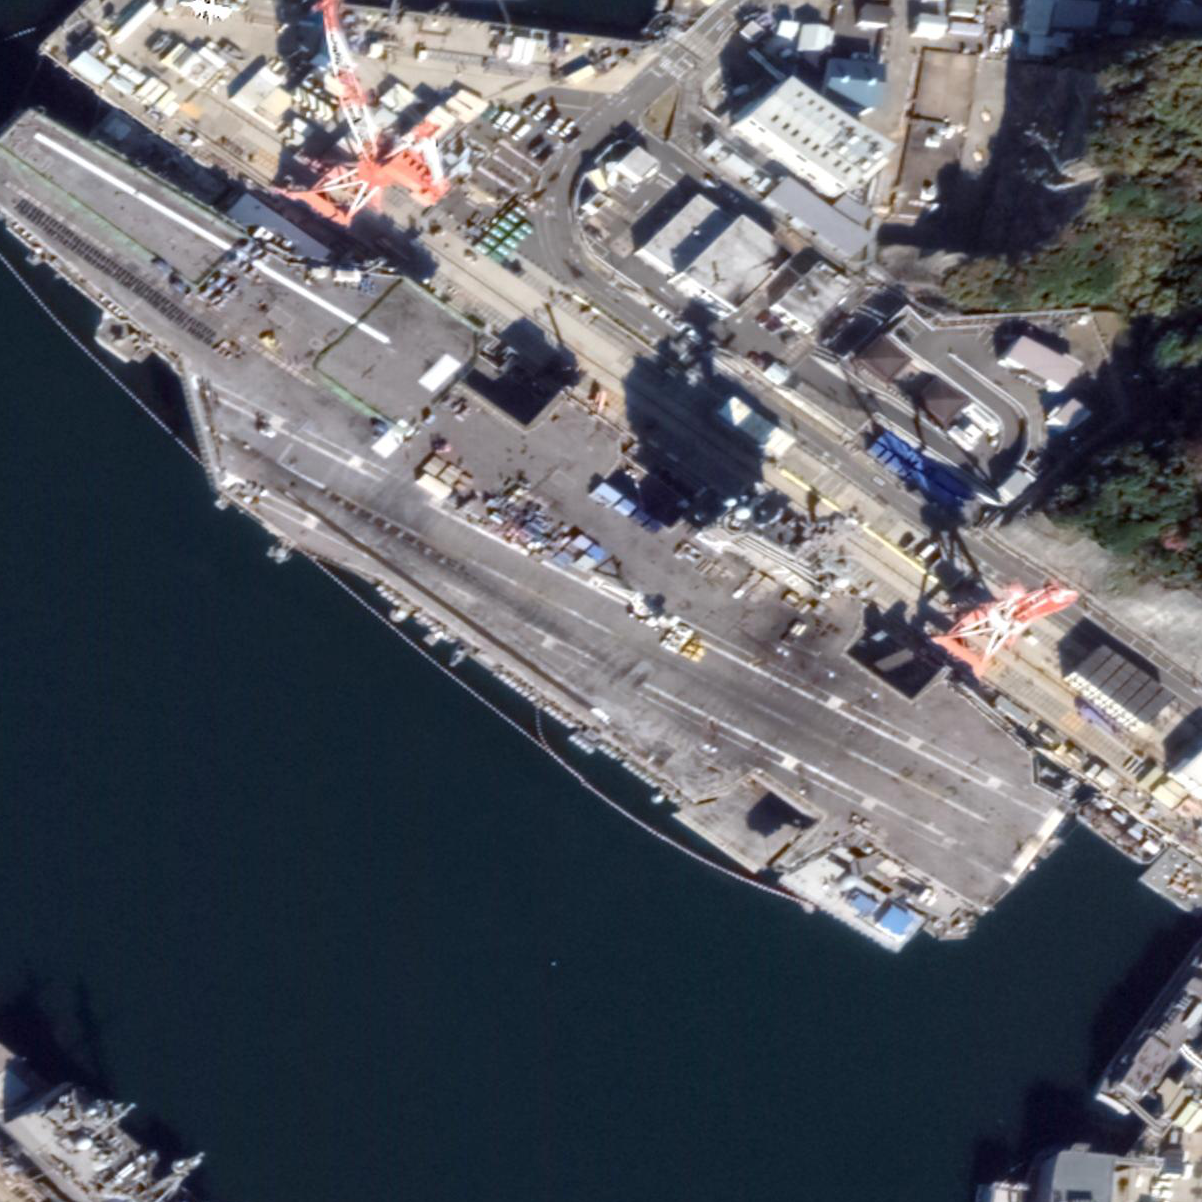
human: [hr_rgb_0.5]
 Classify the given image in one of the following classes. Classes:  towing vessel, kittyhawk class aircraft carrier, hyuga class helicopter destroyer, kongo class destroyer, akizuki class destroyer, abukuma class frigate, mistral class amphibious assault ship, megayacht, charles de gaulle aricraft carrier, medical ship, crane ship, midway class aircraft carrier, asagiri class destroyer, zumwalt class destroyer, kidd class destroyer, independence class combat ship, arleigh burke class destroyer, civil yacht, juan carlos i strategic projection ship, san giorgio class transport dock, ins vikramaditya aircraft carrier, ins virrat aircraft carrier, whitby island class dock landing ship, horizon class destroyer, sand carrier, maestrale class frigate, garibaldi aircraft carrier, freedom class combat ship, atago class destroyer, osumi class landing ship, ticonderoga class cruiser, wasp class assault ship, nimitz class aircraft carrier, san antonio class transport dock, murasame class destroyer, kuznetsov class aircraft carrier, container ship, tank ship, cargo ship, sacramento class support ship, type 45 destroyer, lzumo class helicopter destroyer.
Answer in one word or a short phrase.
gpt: Nimitz class aircraft carrier